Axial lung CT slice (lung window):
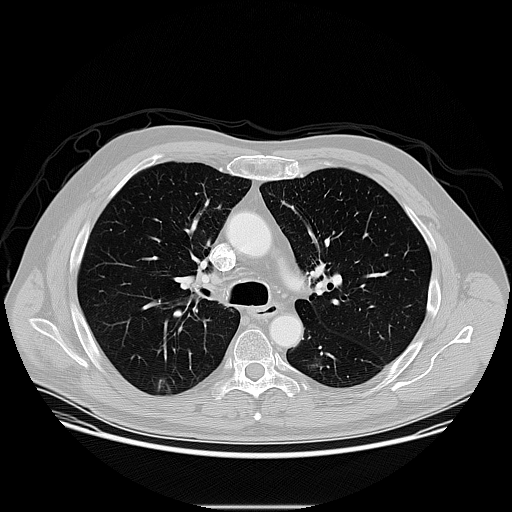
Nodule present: no